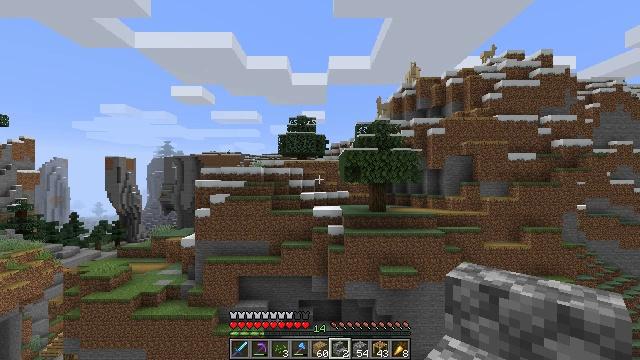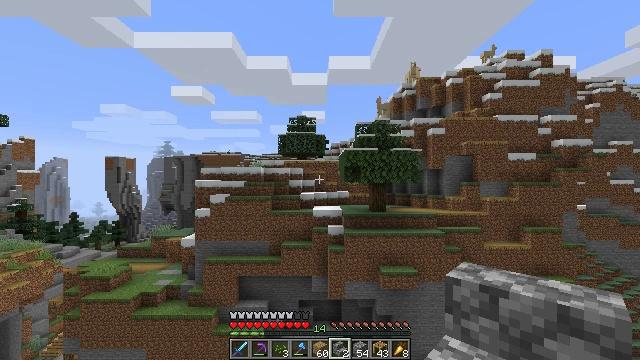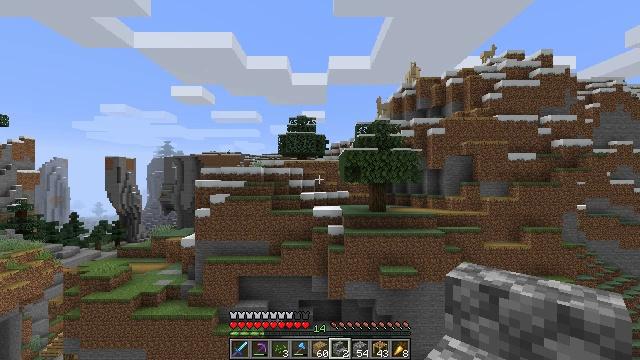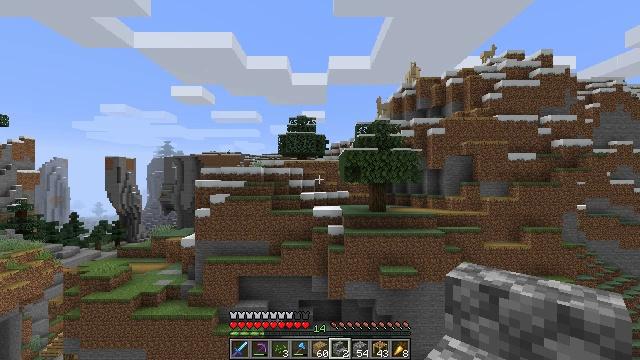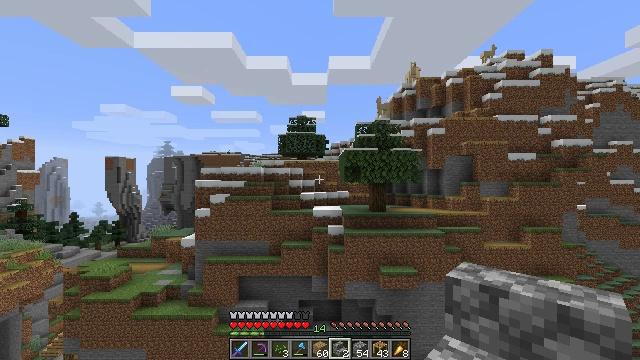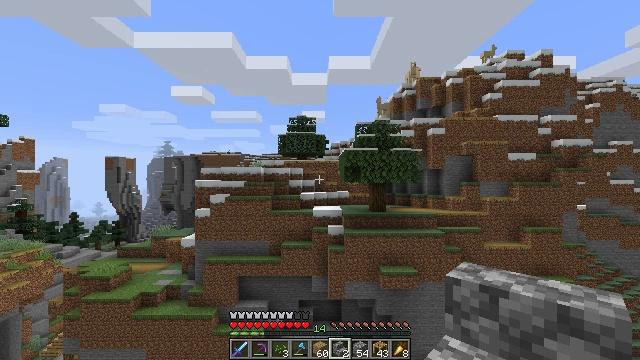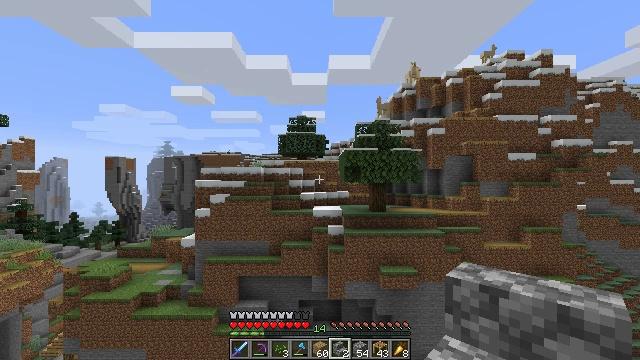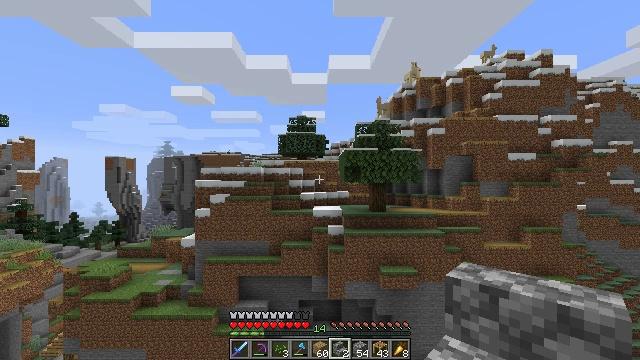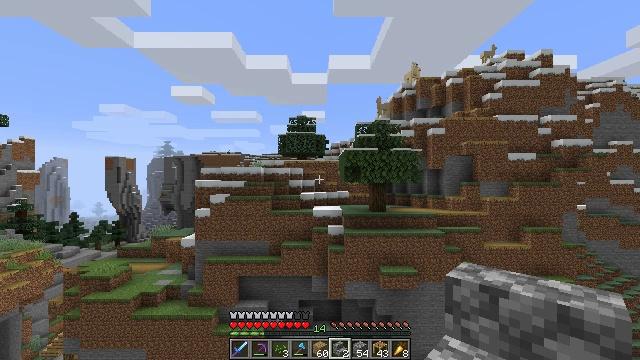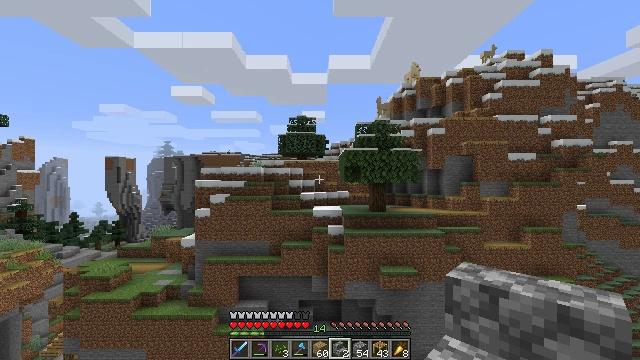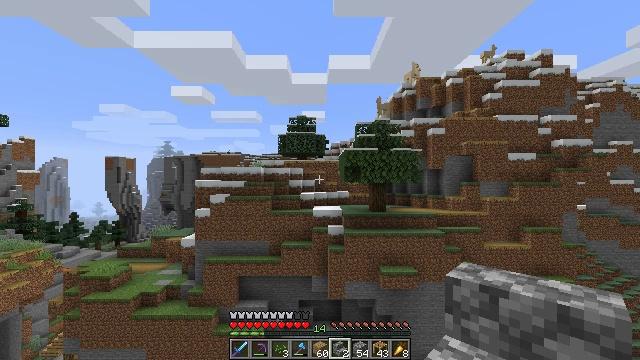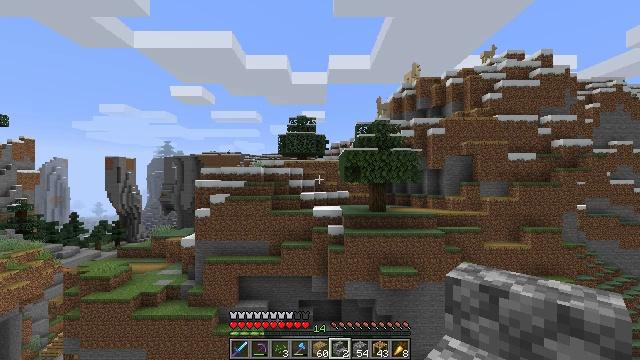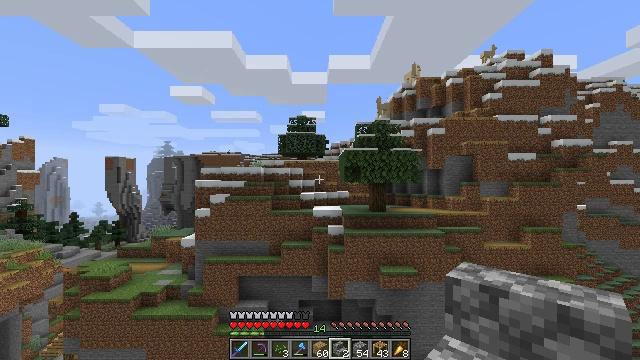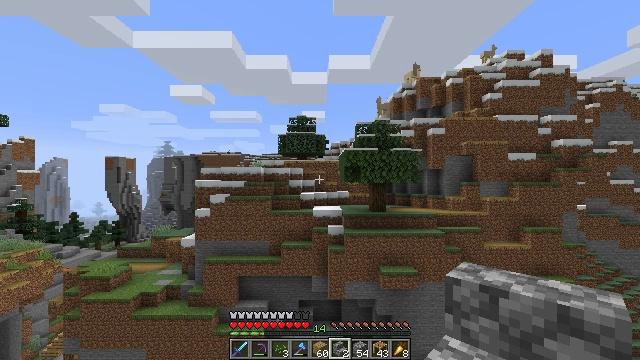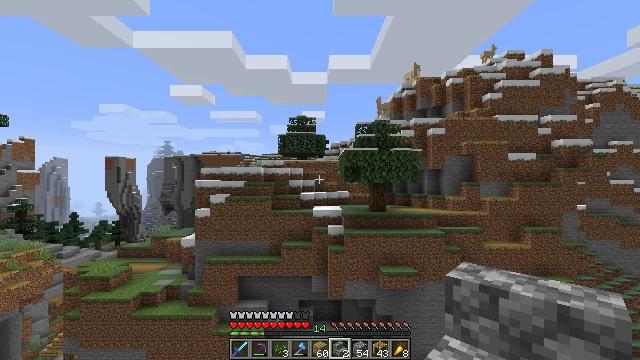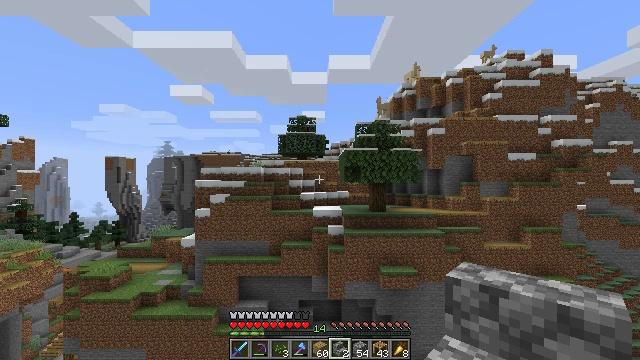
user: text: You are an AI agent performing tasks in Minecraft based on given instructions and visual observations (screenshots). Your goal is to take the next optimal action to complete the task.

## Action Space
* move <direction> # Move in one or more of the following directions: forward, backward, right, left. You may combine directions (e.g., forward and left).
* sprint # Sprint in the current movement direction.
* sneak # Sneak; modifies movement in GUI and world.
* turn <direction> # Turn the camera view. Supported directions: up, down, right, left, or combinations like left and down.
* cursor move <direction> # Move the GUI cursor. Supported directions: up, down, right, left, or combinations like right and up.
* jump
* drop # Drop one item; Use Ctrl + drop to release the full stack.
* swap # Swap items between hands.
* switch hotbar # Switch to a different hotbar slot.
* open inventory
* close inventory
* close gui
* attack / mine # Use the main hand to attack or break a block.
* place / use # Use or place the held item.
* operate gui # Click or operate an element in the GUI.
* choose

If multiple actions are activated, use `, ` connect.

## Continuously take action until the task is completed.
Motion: motion action
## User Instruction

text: Mine scaffolding to move it.
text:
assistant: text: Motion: no_op
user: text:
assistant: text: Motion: no_op
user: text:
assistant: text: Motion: no_op
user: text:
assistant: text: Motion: no_op
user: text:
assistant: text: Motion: no_op
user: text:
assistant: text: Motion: no_op
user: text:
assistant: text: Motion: no_op
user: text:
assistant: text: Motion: no_op
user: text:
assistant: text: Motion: no_op
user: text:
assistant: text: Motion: no_op
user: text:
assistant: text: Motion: no_op
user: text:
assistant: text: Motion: no_op
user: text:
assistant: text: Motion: no_op
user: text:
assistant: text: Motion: no_op
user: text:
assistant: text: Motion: no_op
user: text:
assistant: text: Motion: no_op
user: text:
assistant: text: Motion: no_op
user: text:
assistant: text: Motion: no_op
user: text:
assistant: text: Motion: no_op
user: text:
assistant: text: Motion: no_op
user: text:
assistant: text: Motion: no_op
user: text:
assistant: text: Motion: no_op
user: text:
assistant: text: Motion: no_op
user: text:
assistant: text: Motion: no_op
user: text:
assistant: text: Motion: no_op
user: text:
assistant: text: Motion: no_op
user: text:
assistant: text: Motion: no_op
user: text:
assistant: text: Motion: no_op
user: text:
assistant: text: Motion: no_op
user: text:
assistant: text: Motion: no_op